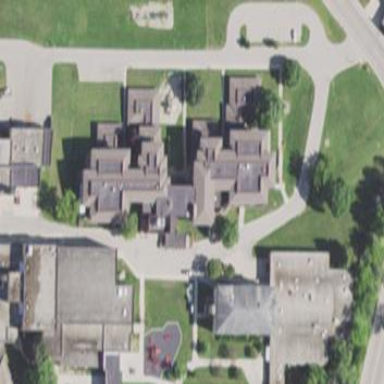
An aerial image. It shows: Dormitory building.